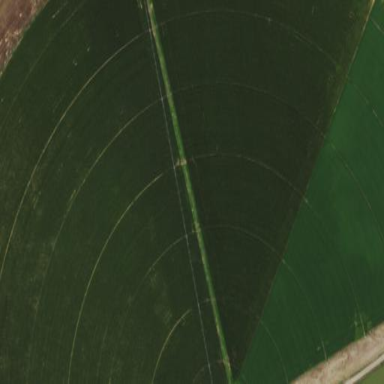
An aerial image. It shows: Farmland with pivot irrigation system.